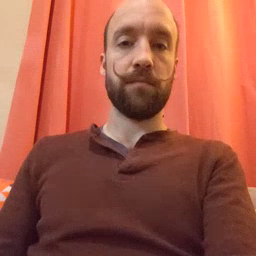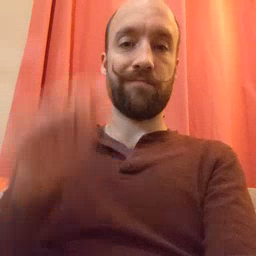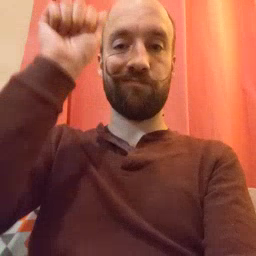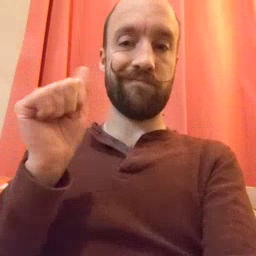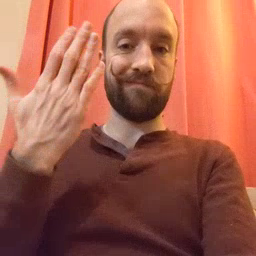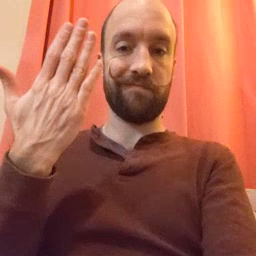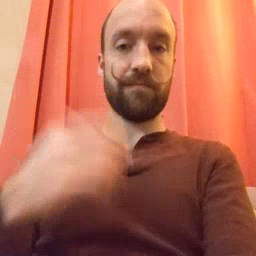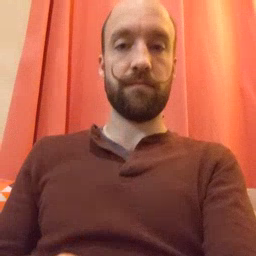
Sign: mitten